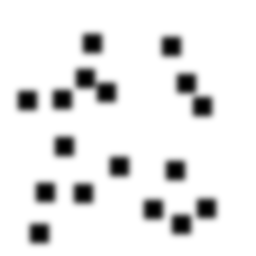
Squares: 17
Triangles: 0
Stars: 0
Total shapes: 17